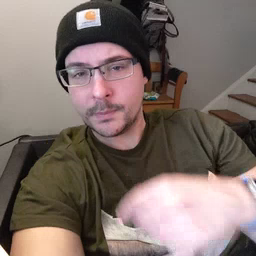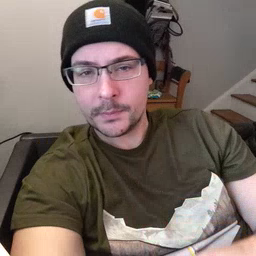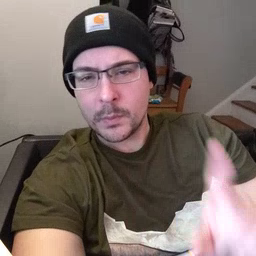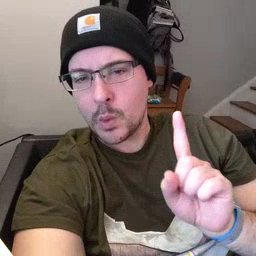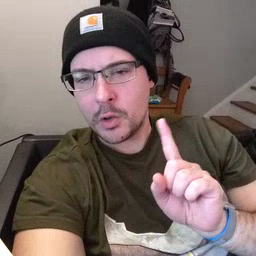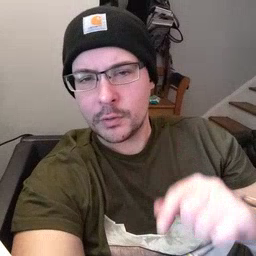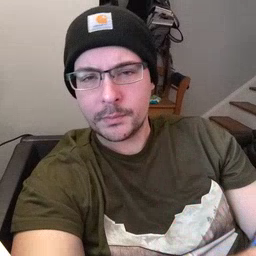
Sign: where